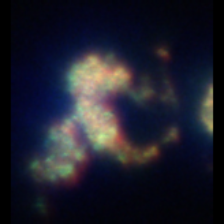
Taxon: Unknown_detritus
Group: Unknown